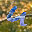
Label: 4